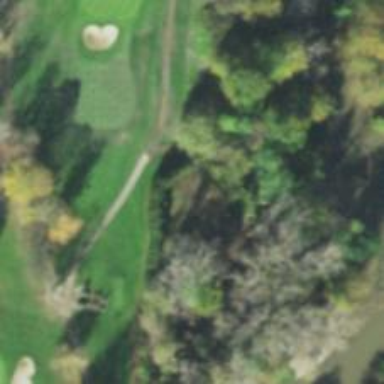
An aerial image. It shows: Path used for both walking and golf.